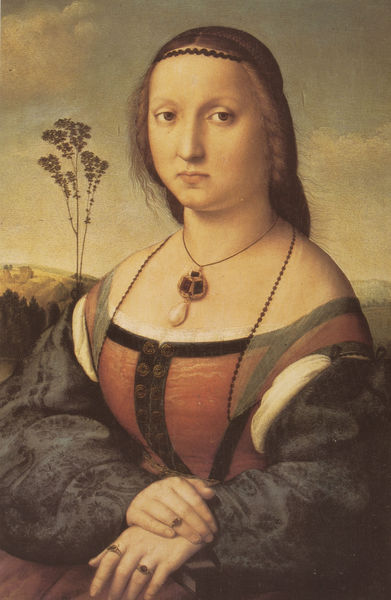
Titel: Portrait der Maddalena Doni
Künstler: Raphael
Standort: Firenze
Institution: Galleria  Palazzo Pitti
Schlagwörter: baum, berg, blau, blätter, gemälde, hand, haut, himmel, laub, schatten, umhang, weiß, wolken, bäume, gelb, grün, landschaft, ocker, sitzen, ausschnitt, braun, brust, decolte, finger, frau, frisur, grau, haar, hintergrund, kleid, licht, mund, nase, orange, schmuck, schwarz, ölbild, blick, dame, rot, schleier, wiese, wolke, beige, malerei, muster, rock, schleife, blond, hemd, hose, augen, band, bluse, falten, haarschmuck, inkarnat, lang, mensch, samt, spitze, stirnband, ärmel, bild, bildnis, hals, hände, portrait, porträt, baumstamm, ferne, horizont, hügel, natur, zweige, auge, figur, gewand, gold, haare, mantel, sitzend, stoff, stoffe, adel, person, pflanze, bruststück, dekollete, edelsteine, kinn, lippe, lippen, mittelscheitel, perle, perlen, puffärmel, renaissance, scheitel, schulter, schultern, seide, traurig, wald, rund, adelige, wangen, italien, mieder, tüll, berge, kette, kuh, haarband, hands, oil, red, white, women, arm, black, bordüre, dark, dress, face, formal, france, gefaltet, hair, lace, lady, nose, old, painting, seat, weiblich, woman, zeigefinger, zopf, streng, büste, pupillen, oil painting, robe, brown, rüschen, halsschmuck, knöpfe, transparent, ring, halskette, lider, schulterfrei, unterhemd, medaillon, ringe, ketten, brokat, anhänger, amulett, geschnürt, oberteil, schultertuch, clouds, sky, tree, durchsichtig, schwart, girl, head, landscape, nature, trees, korsett, brustsück, eyes, dekolltee, sfumato, evening, gerafft, mona lisa, madonna, bust, stämmchen, color, chin, mouth, buttons, perlmuth, necklace, gekreuzt, dekolte, dicklich, kostbar, rubin, satin, germania, italy, arms, neck, pose, leonardo, lasierend, da vinci, corsage, übereinander, italian, art, medieval, raffael, eye, smaragd, fingers, haarzopf, overbeck, headband, lips, pearl, sunset, canvas, colour, cheek, hellhäutig, pluder, rich, handhaltung, fingerringe, forehead, schlafzimmeraugen, raphael, haarstränen, wölfflin, herrin, rings, sleeves, genervt, jewelry, sfumatto, barte, lanfschat, mona 2, dekoltet, aristocrat, chains, schöne frau, portret, händ3e, brows, geflochtene haare, puffed sleeves, protrait, vinci, jewels, necklet, jewelery, jewellery, neclace, buntes kleid, crossed hands, frauleonardo da vinci, geswand, baum (hintergrund), simple background, tied hair, neclase, necklasse, joulrary